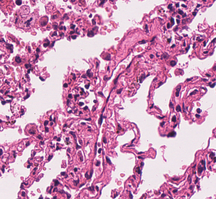
Tumor epithelial tissue: no
Tumor-associated stroma tissue: no
Normal tissue: yes